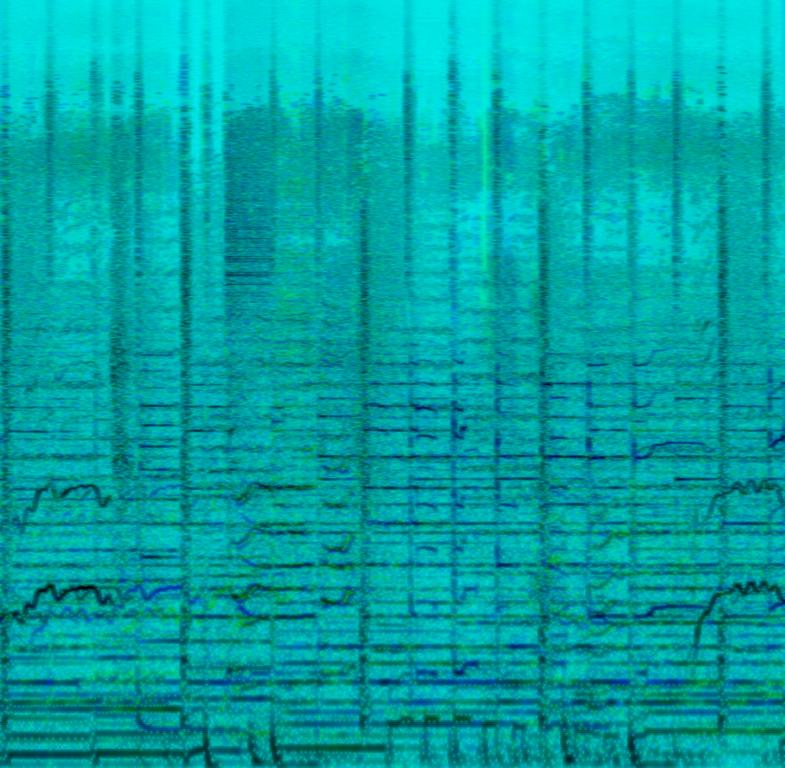
The low quality recording features a compilation of pop songs. The first song features an echoing female vocal sining, alongside wide harmonizing female vocals, over arpeggiated solo electric guitar melody, sustained strings progression, smooth bass, soft kick hits, punchy snare, simple hi hats and shimmering open hat. At the very end of the loop, there is a short snippet of the second song that consists of flat female vocals singing over claps, synth keys melody and punchy kick. It sounds emotional and passionate, even though the mix is bad.